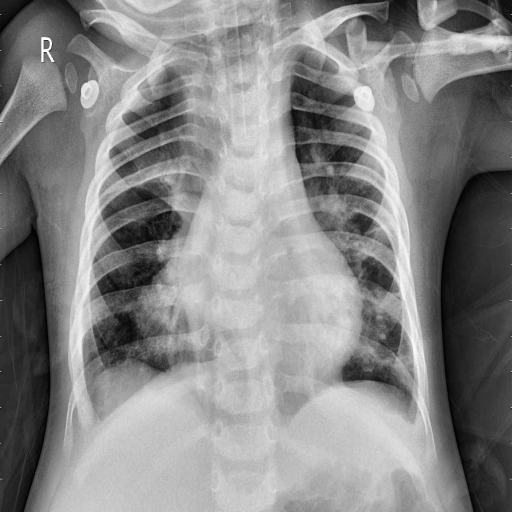
Finding: PNEUMONIA